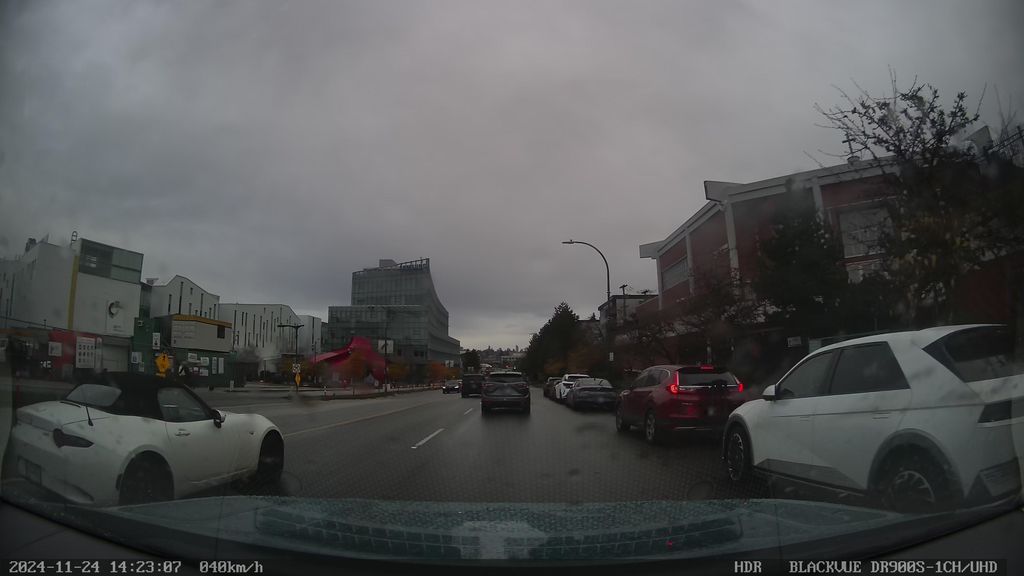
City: vancouver